Question: my project is about recording screen as sequence of images then instead of make it as video i planed to load all image directories to list and use timer to view them image by image, but i get files in wrong order like this:

this code is to load files from directory:
'''
string[] array1 = Directory.GetFiles("C:\Secret\" + label1.Text, "*.Jpeg");
Array.Sort(array1);
foreach (string name in array1)
{
listBox1.Items.Add(name);
}
timer2.Start();
'''
this code to view them
'''
int x = 0;
private void timer2_Tick(object sender, EventArgs e)
{
if (x >= listBox1.Items.Count)
{
timer2.Stop();
}
else
{
ssWithMouseViewer.Image = Image.FromFile(listBox1.Items[x].ToString());
x++;
}
}
'''
i need to view them in order like 0.jpeg, 1.jpeg, 2.jpeg.....10.jpeg, 11..jpeg...
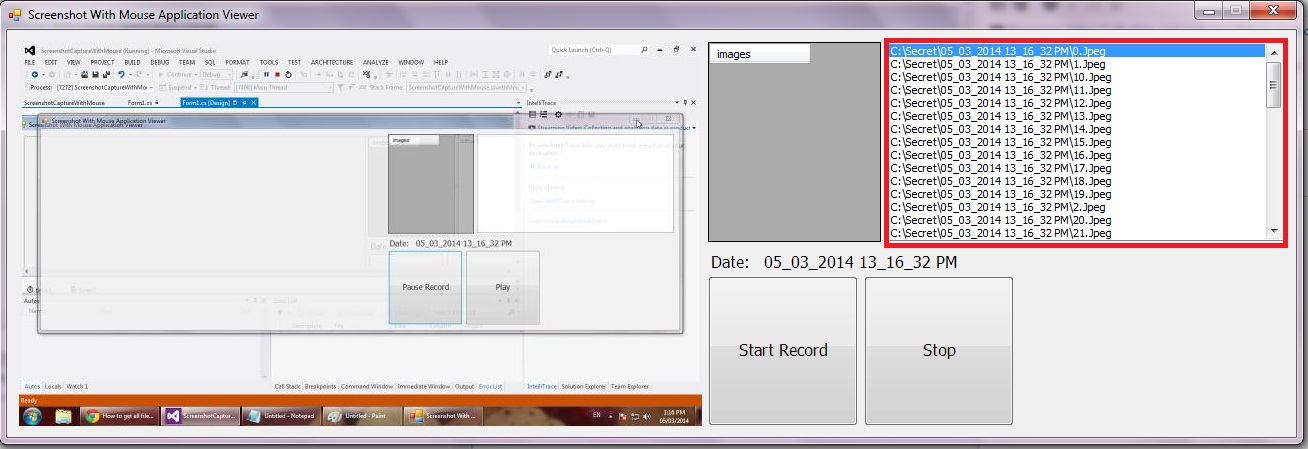
Answer: The strings are sorted: in lexicographic order...
you have two options: rename the files so they be ordered in lexicographic order (eg: 001, 002, 003...), or, using linq, and file name manipulations:
'''
IEnumerable<string> sorted = from filename in array1
orderby int.Parse(Path.GetFileNameWithoutExtension(filename))
select filename;
'''